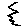
Label: zigzag